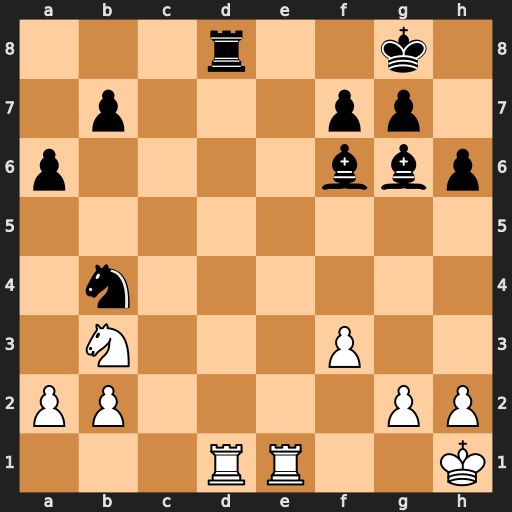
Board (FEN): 3r2k1/1p3pp1/p4bbp/8/1n6/1N3P2/PP4PP/3RR2K
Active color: w
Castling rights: -
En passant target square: -
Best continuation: Rxd8+ Bxd8 Re8+ Kh7 Rxd8